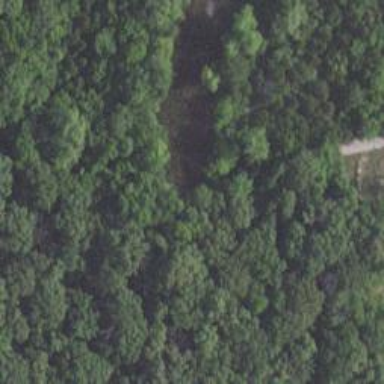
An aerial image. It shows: Mixed woodland with variety of leaf types and cycles.